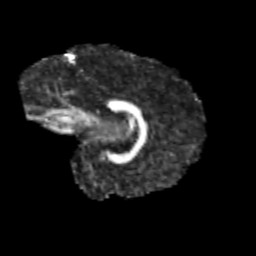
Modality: FA
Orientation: sagittal
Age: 12
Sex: female
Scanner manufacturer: siemens
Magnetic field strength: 3 T
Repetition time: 3.8 s
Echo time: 0.07 s